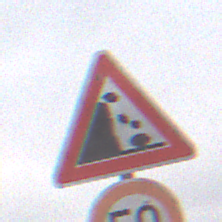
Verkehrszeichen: SteinschlagLinks
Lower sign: Geschwindigkeit50
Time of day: Midday
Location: Outdoor (RoadRail)
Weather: Overcast
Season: NotSpecified
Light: Natural